RGB frame:
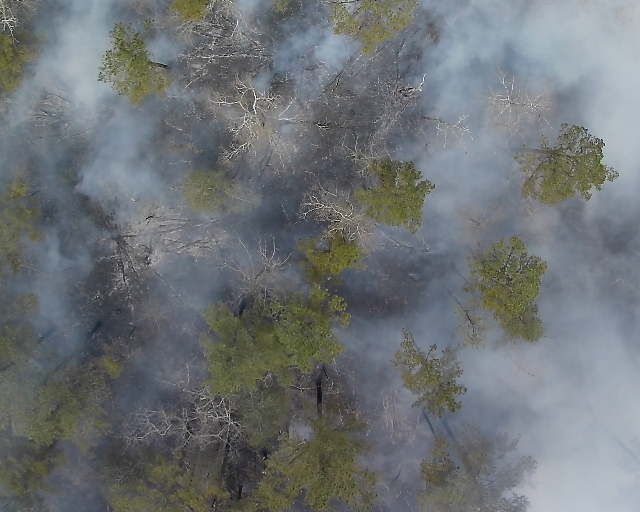
Thermal frame:
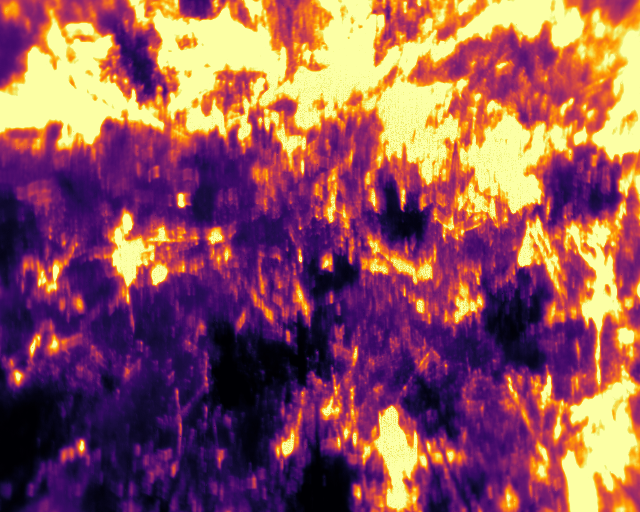
Captured: 2026-02-26 03:09:19
Pixels at or above 80 °C: 211926 (fraction of frame: 0.6467)